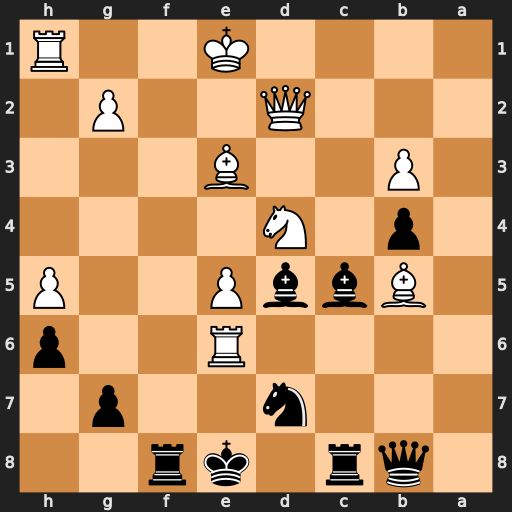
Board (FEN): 1qr1kr2/3n2p1/4R2p/1BbbP2P/1p1N4/1P2B3/3Q2P1/4K2R
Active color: b
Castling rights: K
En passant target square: -
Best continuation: Bxe6 Nxe6 Qxb5